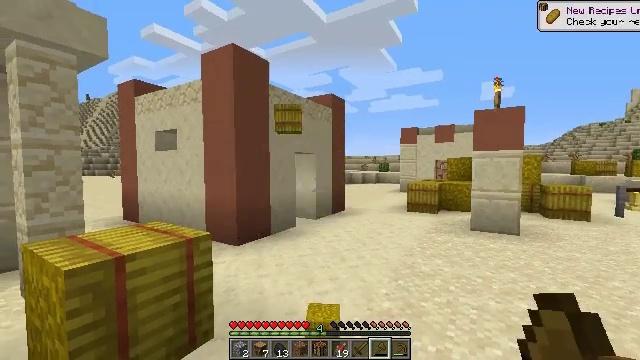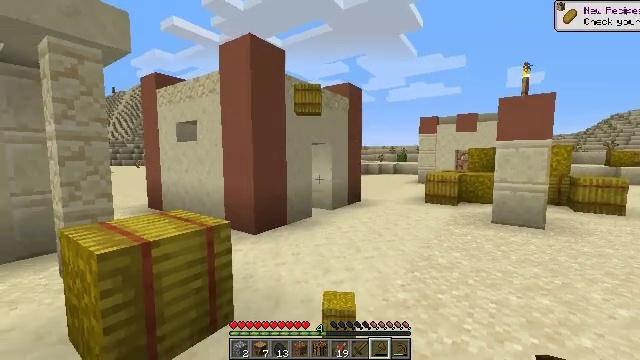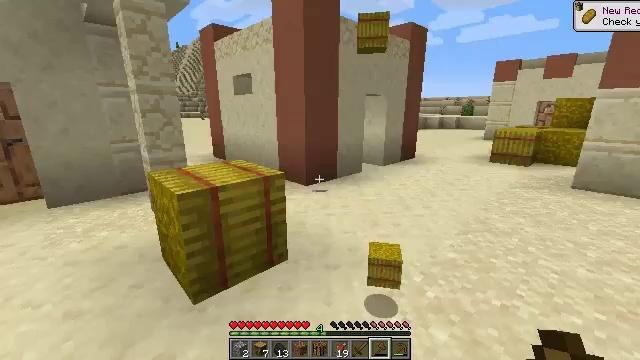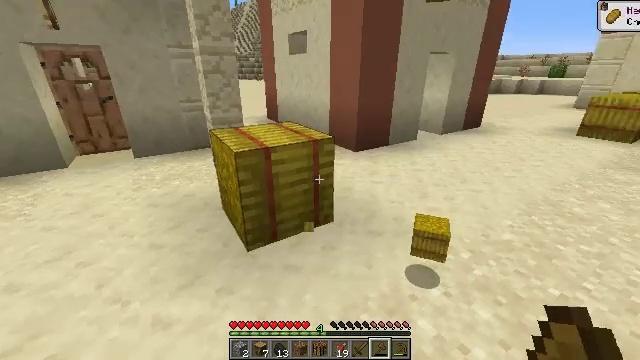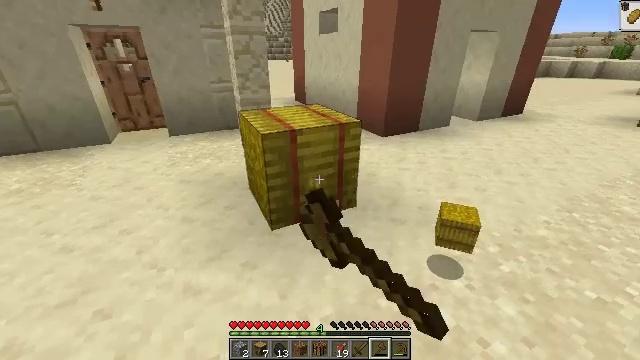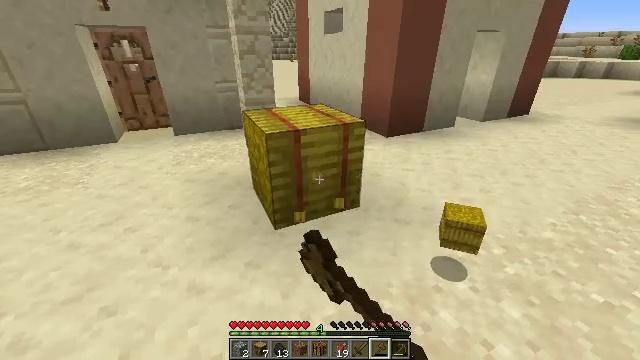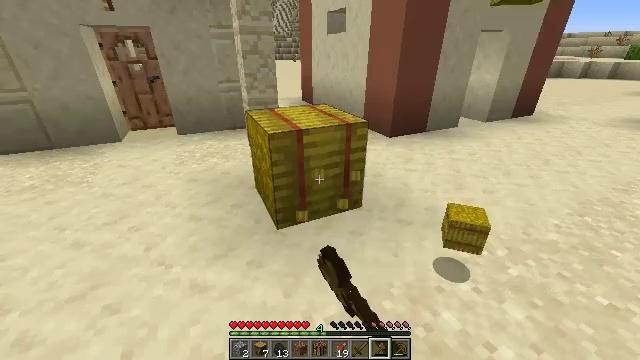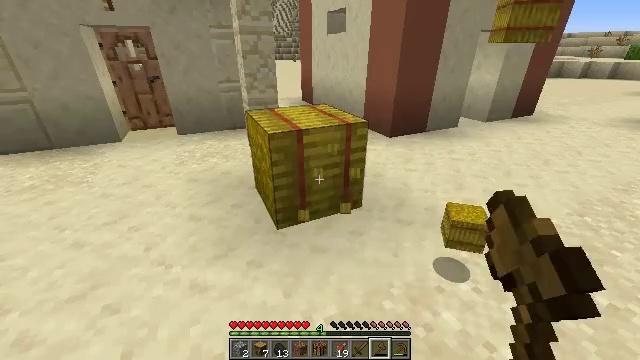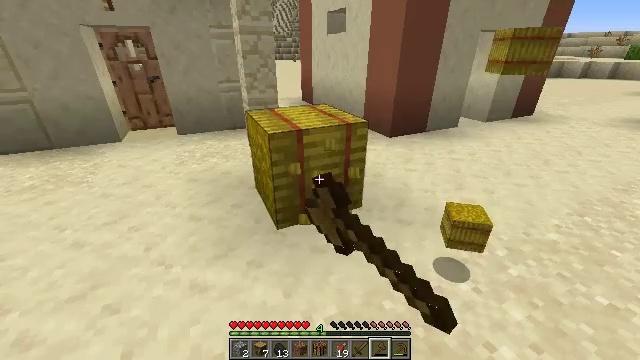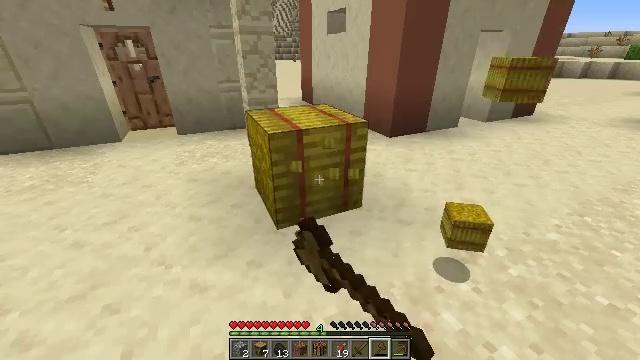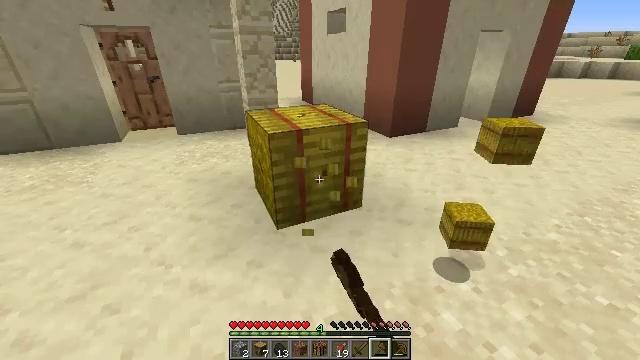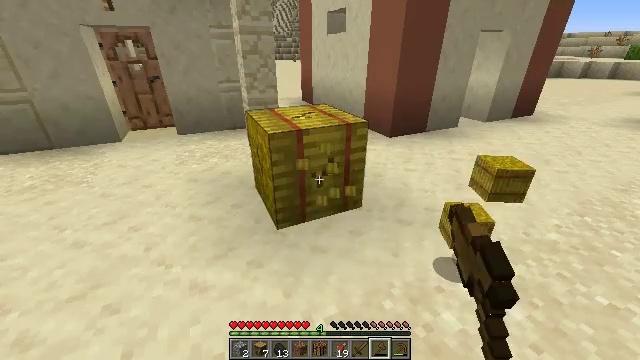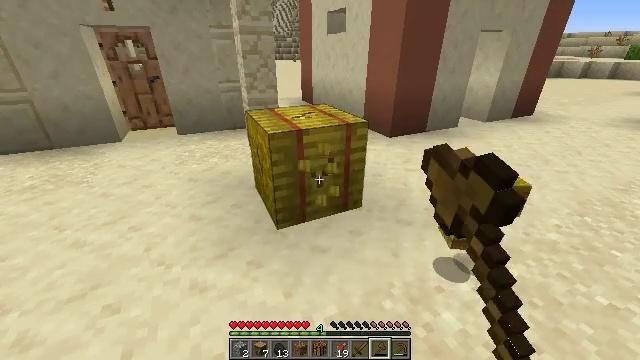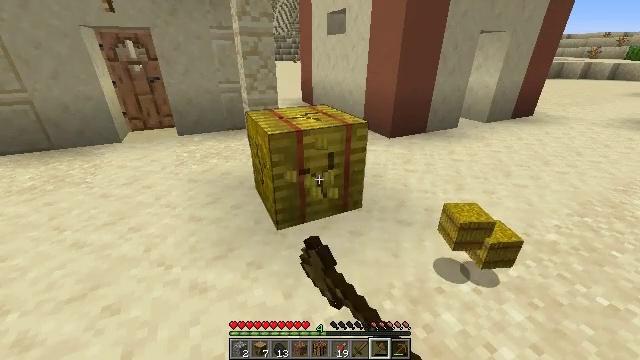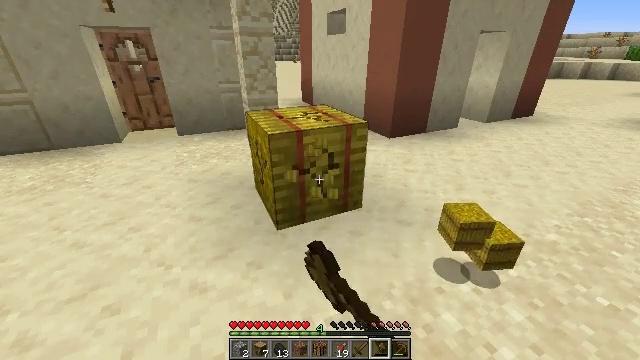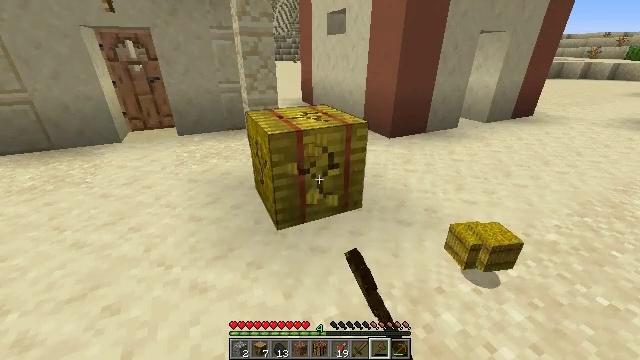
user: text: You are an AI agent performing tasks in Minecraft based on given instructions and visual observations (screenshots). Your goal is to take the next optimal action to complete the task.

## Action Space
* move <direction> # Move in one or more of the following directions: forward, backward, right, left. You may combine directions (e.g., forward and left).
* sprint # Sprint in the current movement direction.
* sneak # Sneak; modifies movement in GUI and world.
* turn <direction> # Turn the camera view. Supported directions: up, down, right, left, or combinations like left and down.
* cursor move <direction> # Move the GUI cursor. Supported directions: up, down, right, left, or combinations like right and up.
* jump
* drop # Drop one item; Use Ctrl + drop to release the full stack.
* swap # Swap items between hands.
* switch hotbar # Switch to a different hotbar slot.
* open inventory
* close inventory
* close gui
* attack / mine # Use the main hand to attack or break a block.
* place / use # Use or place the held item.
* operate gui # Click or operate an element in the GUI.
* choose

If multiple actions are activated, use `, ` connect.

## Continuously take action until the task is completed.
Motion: motion action
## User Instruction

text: Attack the hay block to get hay.
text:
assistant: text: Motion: turn left and down, attack / mine
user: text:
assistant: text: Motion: turn left and down, attack / mine
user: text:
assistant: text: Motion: turn left and down, attack / mine
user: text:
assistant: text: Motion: turn left and down, attack / mine
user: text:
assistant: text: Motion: attack / mine
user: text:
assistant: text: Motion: attack / mine
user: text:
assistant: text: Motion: attack / mine
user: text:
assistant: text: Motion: attack / mine
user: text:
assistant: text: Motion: attack / mine
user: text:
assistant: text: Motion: attack / mine
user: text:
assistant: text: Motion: attack / mine
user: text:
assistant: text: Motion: attack / mine
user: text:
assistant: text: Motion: attack / mine
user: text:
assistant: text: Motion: attack / mine
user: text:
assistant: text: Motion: attack / mine
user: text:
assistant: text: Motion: attack / mine
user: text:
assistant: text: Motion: attack / mine
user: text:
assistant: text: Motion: attack / mine
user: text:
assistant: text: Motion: attack / mine
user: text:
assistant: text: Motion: attack / mine
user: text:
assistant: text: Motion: attack / mine
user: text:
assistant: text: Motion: attack / mine
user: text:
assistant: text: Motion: attack / mine
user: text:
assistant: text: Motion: attack / mine
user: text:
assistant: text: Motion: attack / mine
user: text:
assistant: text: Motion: attack / mine
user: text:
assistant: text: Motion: attack / mine
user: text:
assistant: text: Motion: attack / mine
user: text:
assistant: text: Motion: attack / mine
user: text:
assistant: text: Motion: attack / mine